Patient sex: F
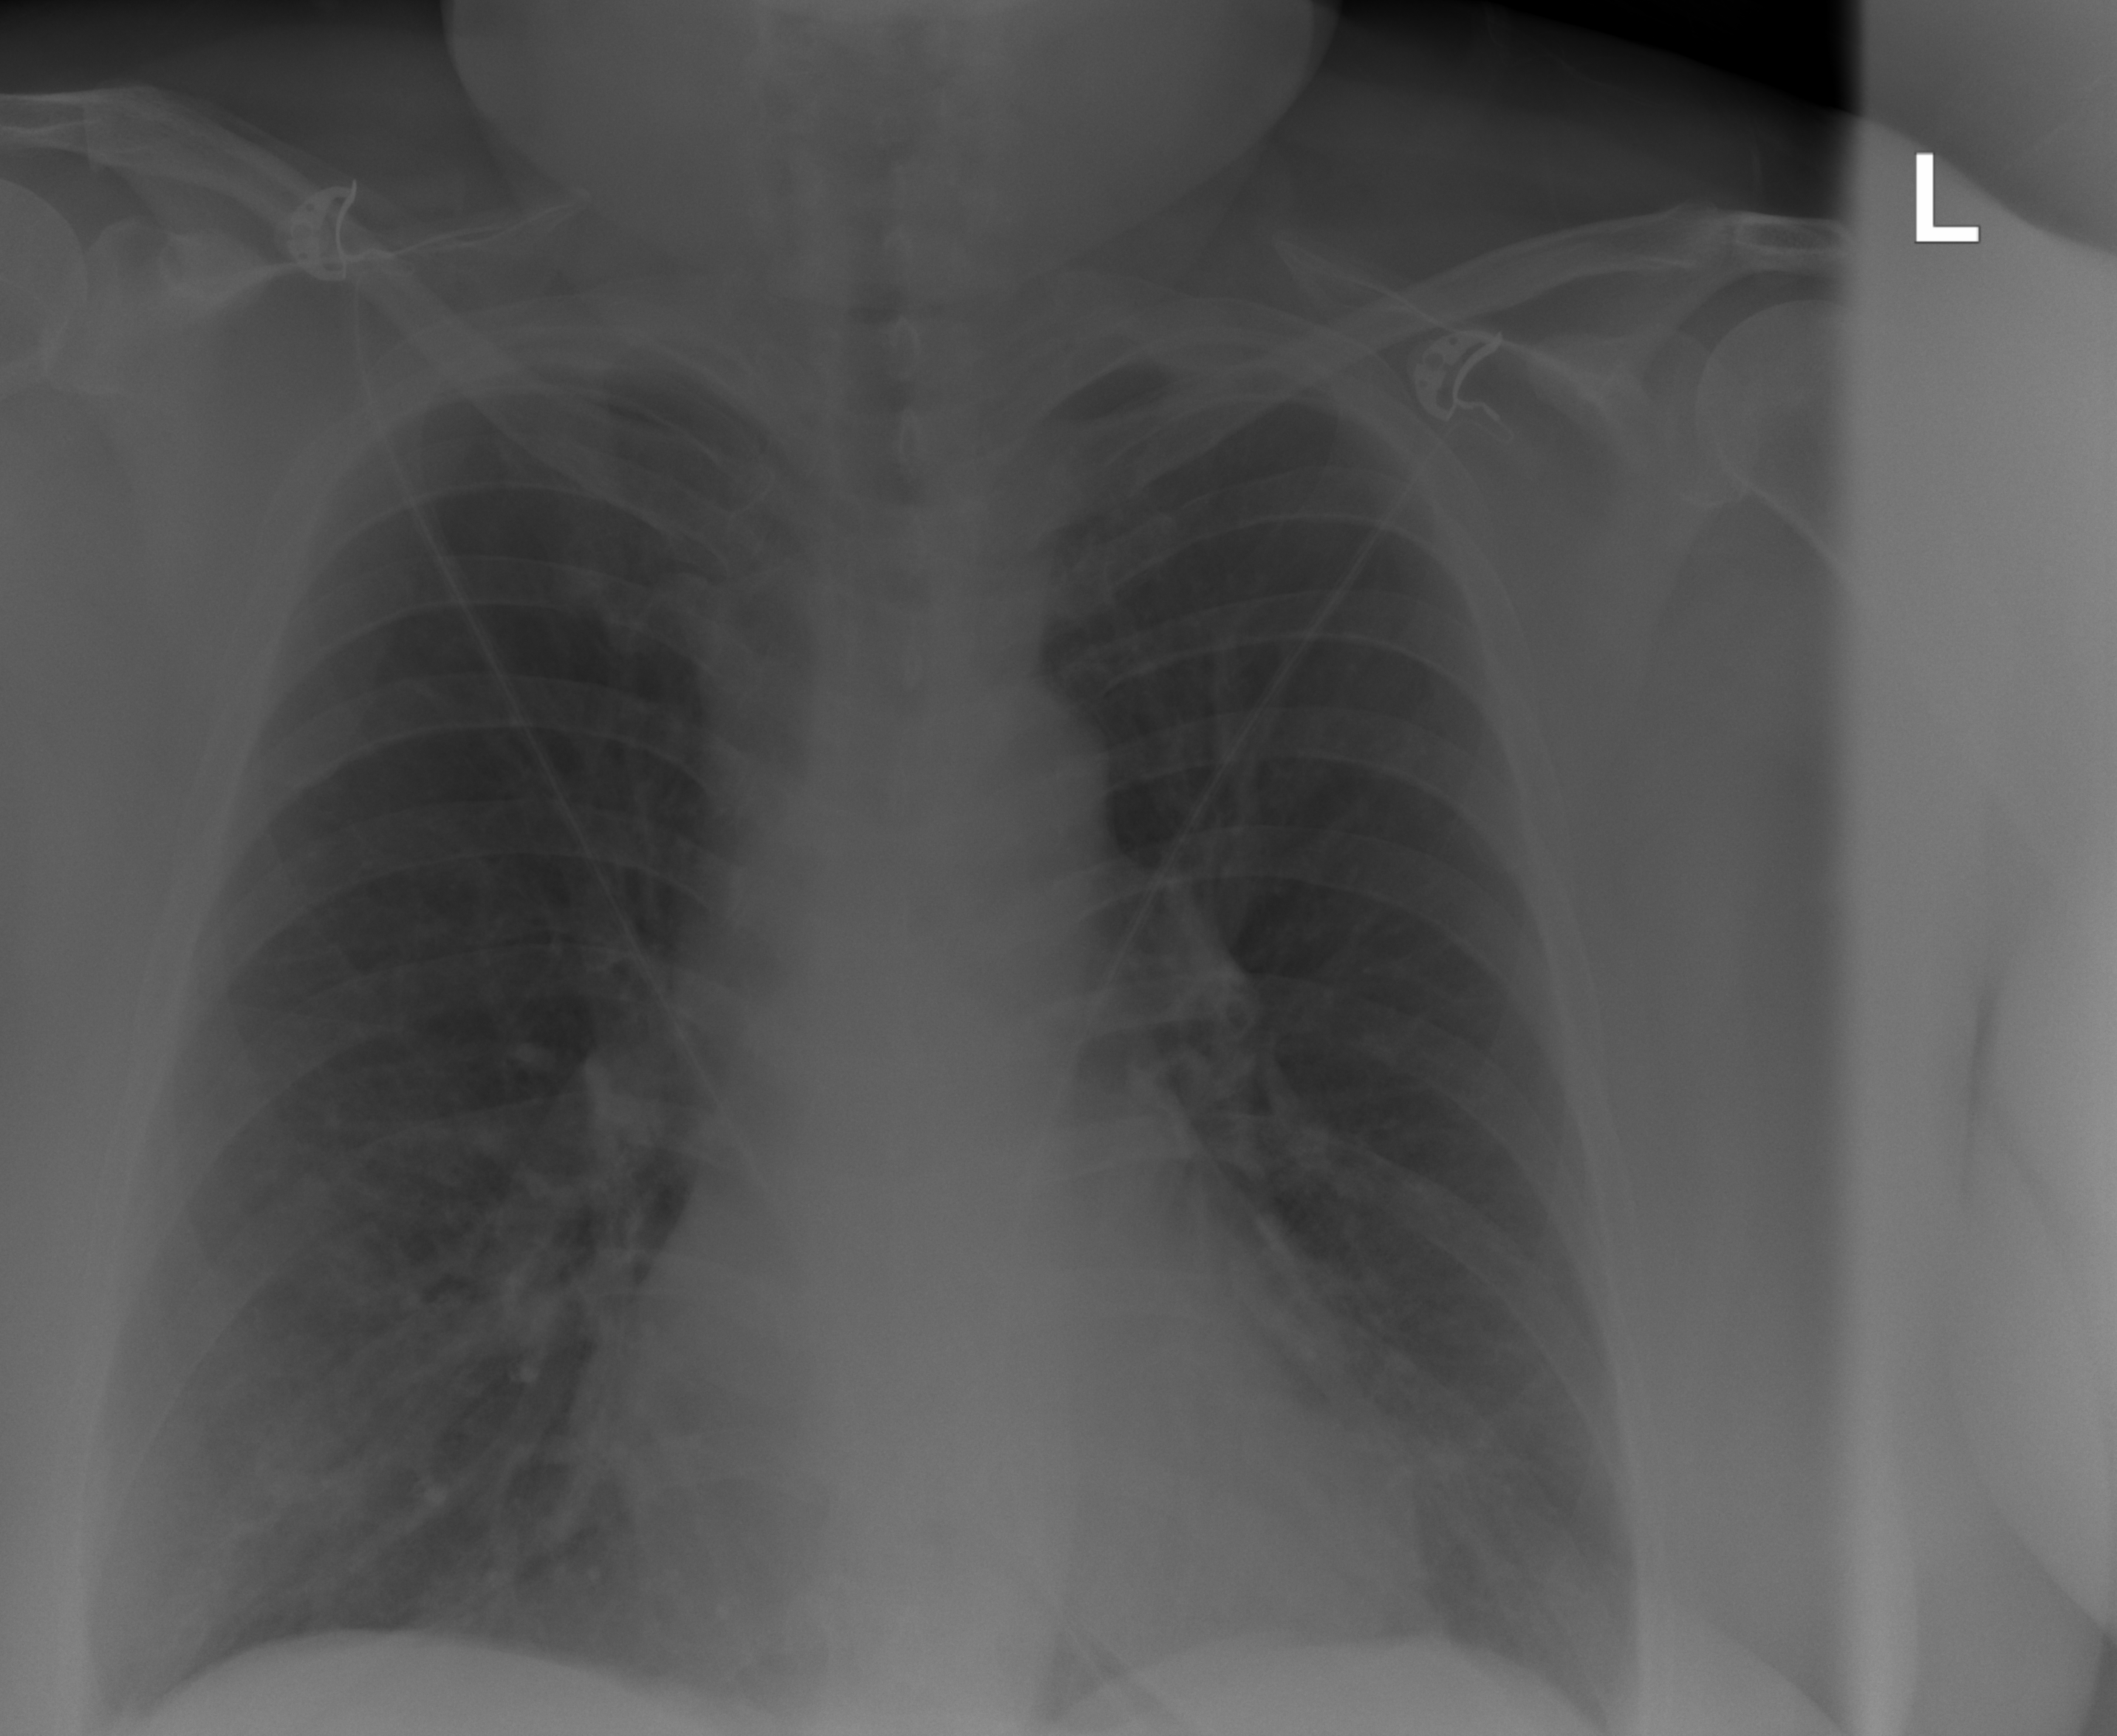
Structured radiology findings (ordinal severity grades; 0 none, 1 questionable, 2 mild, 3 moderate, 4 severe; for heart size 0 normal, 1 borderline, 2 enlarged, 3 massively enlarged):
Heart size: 0
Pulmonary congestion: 2
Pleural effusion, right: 0
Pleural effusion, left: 0
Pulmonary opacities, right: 0
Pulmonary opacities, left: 0
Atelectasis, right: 2
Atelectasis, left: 2